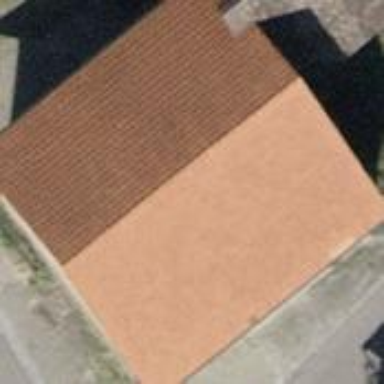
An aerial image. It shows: Farm auxiliary building with gabled roof.